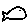
Label: fish